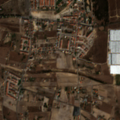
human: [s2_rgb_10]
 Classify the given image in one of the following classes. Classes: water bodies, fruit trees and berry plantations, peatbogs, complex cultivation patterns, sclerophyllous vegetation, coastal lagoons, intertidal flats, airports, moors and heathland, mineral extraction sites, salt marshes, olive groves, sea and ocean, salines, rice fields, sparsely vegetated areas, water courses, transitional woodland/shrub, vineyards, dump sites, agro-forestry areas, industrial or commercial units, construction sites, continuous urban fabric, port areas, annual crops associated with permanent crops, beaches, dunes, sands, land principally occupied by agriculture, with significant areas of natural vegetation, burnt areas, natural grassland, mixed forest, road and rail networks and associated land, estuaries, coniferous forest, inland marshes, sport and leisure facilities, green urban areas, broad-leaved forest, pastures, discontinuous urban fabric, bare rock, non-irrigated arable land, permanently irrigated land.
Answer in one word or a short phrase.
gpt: discontinuous urban fabric, non-irrigated arable land, complex cultivation patterns